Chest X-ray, AP view. Patient: 25 years old, sex M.
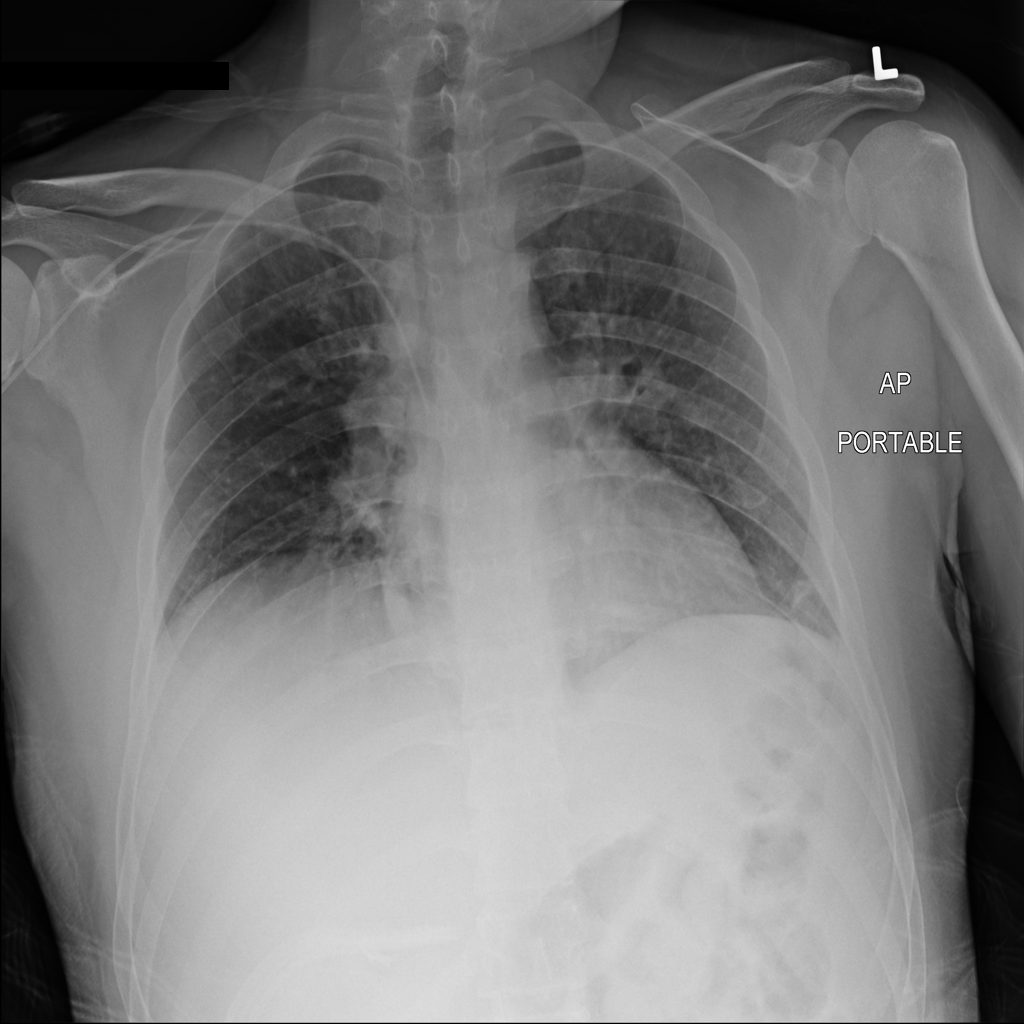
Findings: No Finding